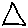
Label: triangle